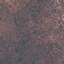
Land use / land cover class: PermanentCrop